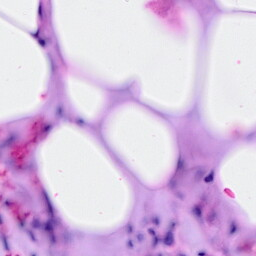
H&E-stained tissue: Breast